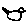
Label: bird